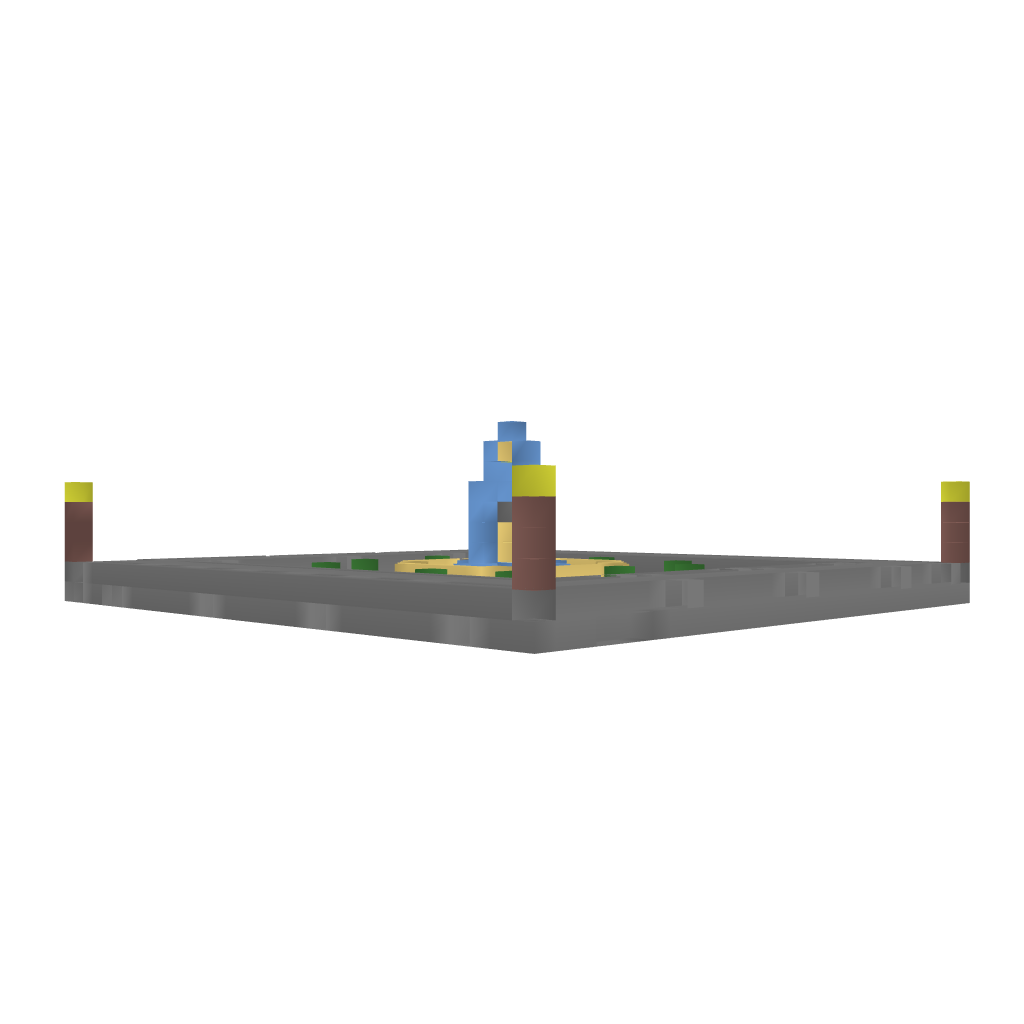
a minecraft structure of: Fountain good quality